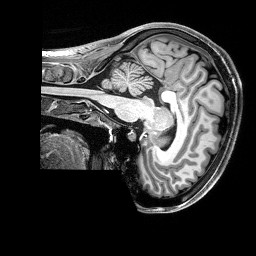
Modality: T1w
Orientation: sagittal
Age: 24
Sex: female
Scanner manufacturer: siemens
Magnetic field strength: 3 T
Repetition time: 2.8 s
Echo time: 0.00212 s